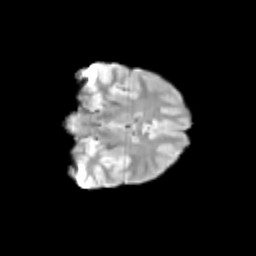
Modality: T2w
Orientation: coronal
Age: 12
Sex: female
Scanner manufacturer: siemens
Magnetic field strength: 3 T
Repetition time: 3.8 s
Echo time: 0.07 s